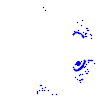
Particle: electron